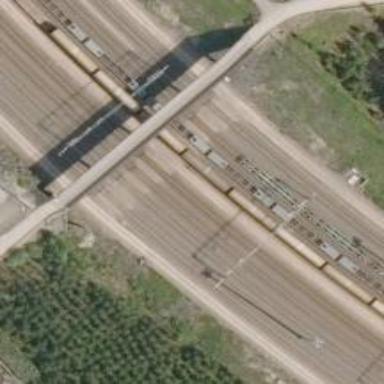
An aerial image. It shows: Level crossing with saltire marking.